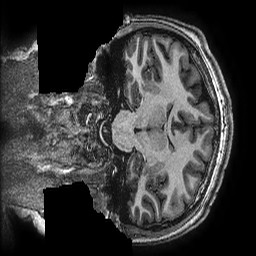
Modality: T1w
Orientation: coronal
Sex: female
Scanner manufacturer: ge
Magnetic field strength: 3 T
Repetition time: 0.00766 s
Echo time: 0.003476 s